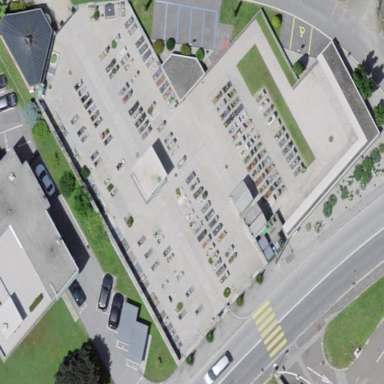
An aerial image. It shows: Cemetery.